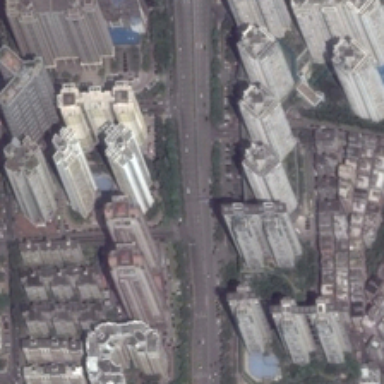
Many tall buildings and some green trees are in a commercial area .